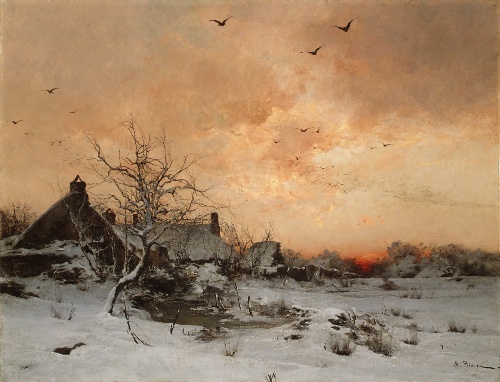
Title: January: Cernay, near Rambouillet
Artist: Léon-Germain Pelouse
Artist bio: French, Pierrelaye 1838–1891 Pierrelaye
Object type: Painting
Classification: Paintings
Medium: Oil on canvas
Dimensions: 35 3/8 x 46 1/4 in. (89.9 x 117.5 cm)
Department: European Paintings
Credit line: Gift of Mabel Schaus, 1887
Accession year: 1887
Repository: Metropolitan Museum of Art, New York, NY
Tags: Landscapes|Winter|Snow